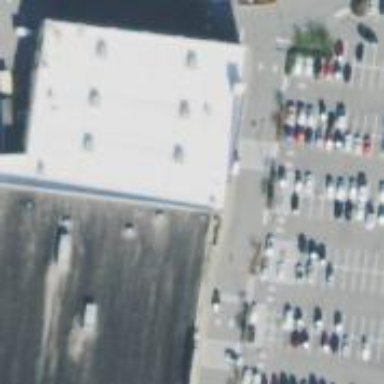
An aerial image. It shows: Building.